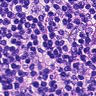
Metastatic tissue present: no